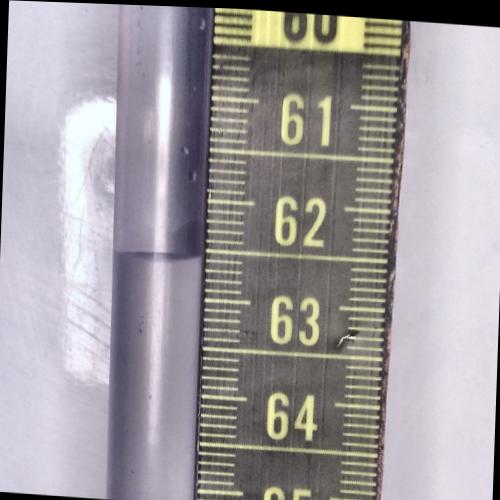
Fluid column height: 62.6 cm